Interaction volume radius: 5 \u00c5
Interaction volume height: 30 \u00c5
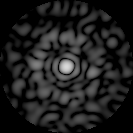
Disorder parameter: 0.8948